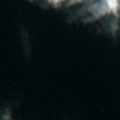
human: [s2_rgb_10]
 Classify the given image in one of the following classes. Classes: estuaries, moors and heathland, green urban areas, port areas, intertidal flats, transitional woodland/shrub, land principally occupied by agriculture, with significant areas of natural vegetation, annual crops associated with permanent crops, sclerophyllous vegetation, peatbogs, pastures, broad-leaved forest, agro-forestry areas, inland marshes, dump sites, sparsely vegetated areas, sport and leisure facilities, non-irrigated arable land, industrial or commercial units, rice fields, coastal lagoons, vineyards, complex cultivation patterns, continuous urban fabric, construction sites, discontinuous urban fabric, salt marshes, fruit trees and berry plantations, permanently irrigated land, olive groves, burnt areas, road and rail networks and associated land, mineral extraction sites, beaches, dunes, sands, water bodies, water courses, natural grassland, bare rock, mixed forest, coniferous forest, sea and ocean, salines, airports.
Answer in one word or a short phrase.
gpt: sea and ocean